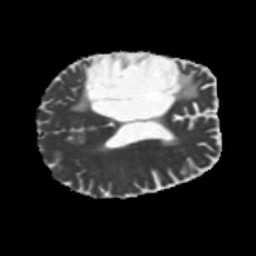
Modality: MD
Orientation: axial
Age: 60
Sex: male
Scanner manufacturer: siemens
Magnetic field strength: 3 T
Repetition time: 5.25 s
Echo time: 0.08 s